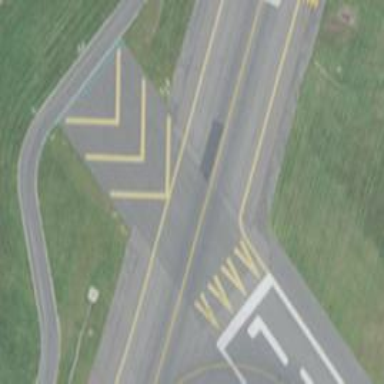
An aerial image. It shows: Asphalt runway with displaced threshold at the airport.